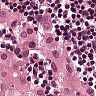
Metastatic tissue present: yes